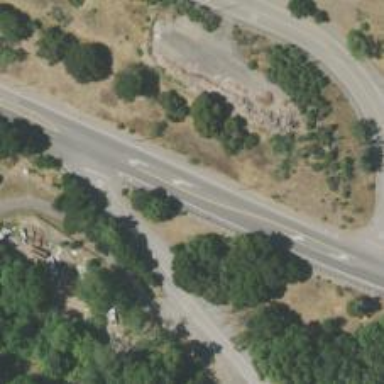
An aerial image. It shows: Secondary road.